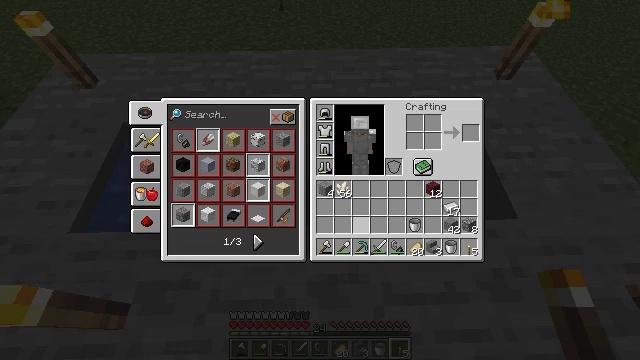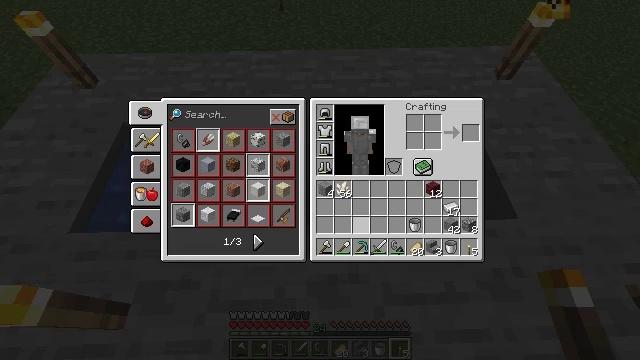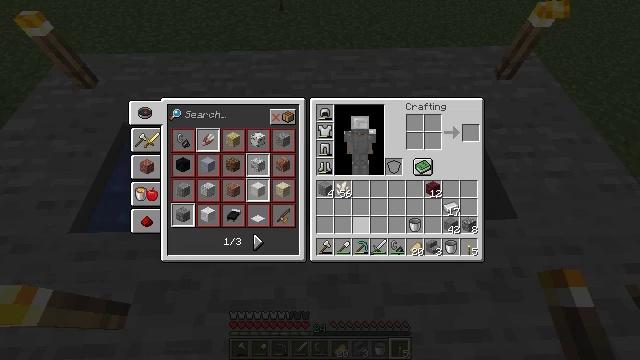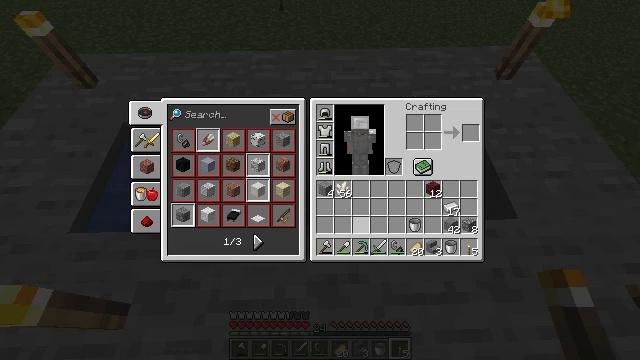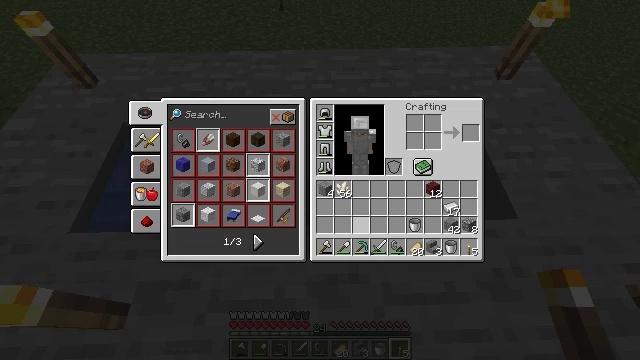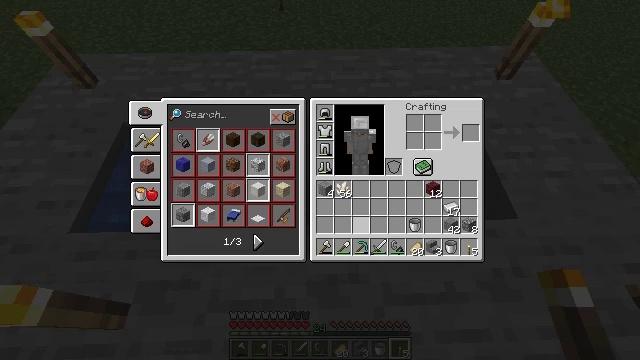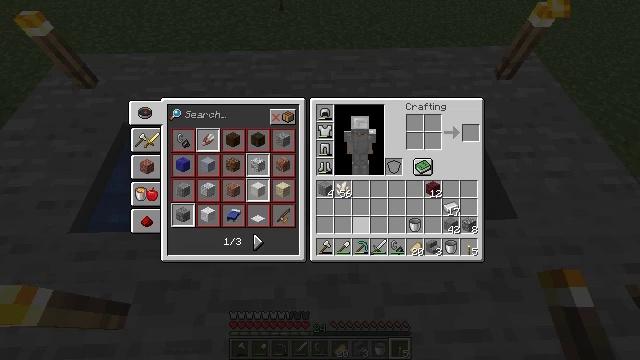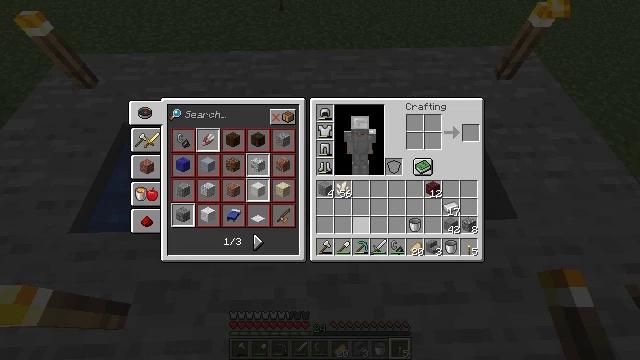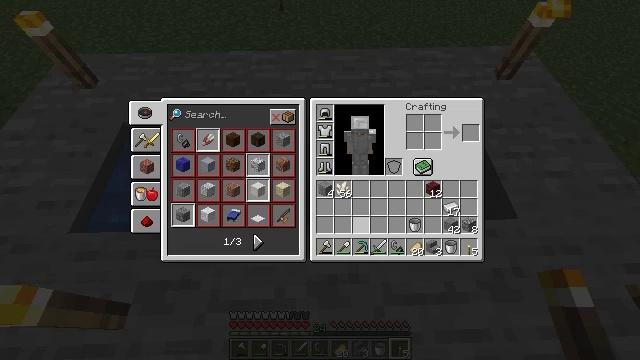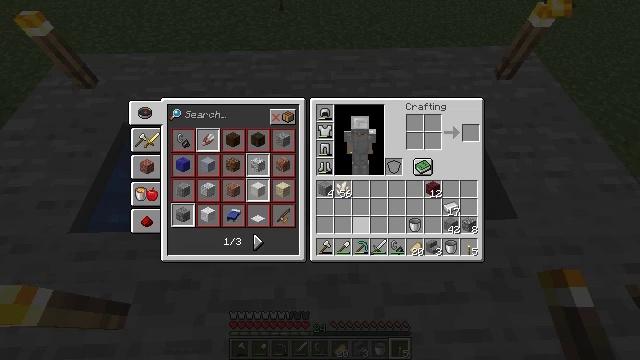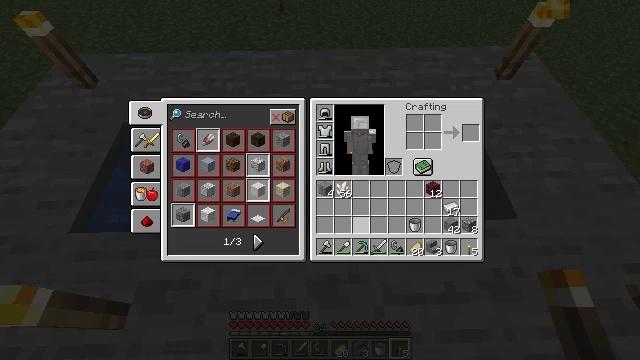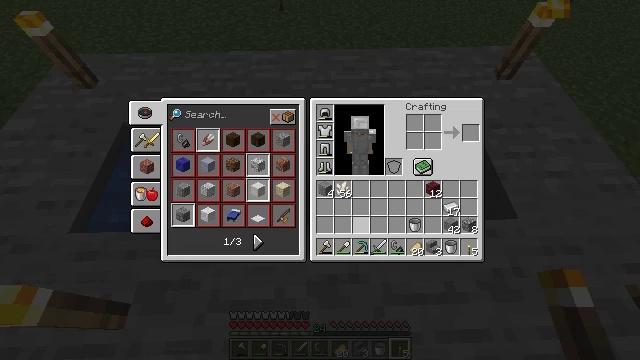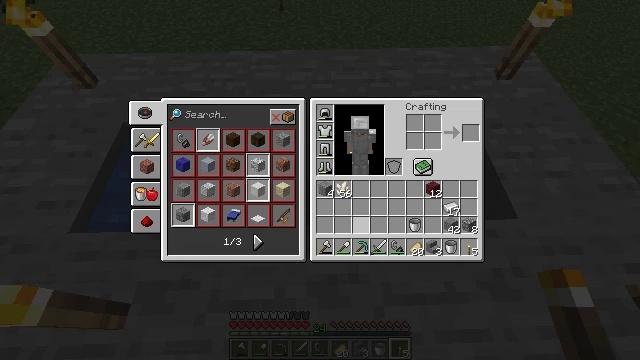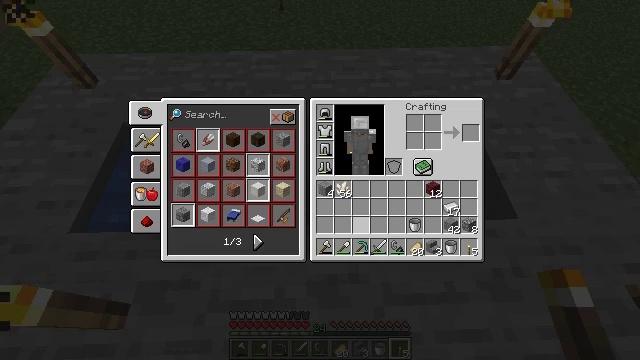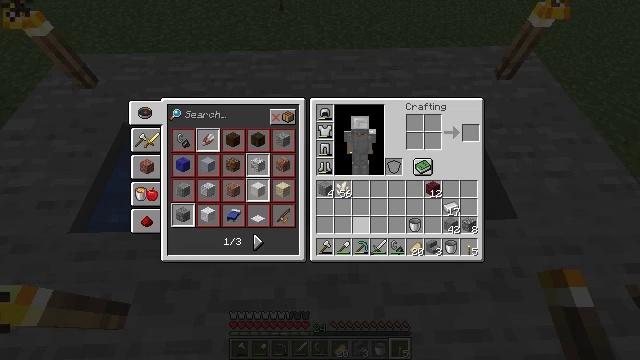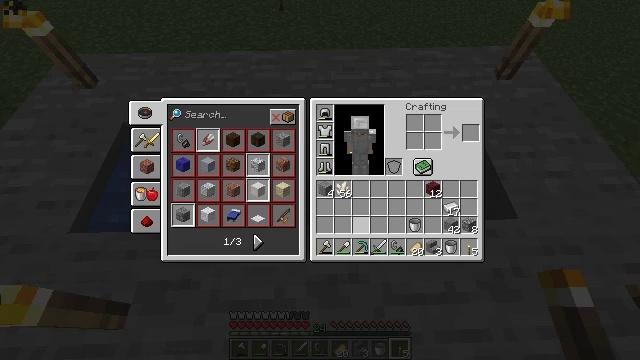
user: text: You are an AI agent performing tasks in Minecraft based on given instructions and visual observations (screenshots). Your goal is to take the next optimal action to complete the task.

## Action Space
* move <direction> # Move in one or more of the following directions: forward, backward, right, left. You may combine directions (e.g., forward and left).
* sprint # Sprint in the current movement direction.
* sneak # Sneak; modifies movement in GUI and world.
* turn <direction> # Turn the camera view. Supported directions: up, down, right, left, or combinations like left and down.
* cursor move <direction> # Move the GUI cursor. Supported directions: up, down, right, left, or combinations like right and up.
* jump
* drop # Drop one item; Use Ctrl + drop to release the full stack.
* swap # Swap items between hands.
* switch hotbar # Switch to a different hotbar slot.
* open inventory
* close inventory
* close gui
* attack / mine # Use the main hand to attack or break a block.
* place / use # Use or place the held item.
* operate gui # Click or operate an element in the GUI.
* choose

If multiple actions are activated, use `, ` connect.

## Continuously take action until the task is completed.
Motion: motion action
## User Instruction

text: Make a heavy weighted pressure plate using the crafting table.
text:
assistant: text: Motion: no_op
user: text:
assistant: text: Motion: no_op
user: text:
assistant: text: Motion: no_op
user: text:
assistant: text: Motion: no_op
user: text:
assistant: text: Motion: no_op
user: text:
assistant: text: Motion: no_op
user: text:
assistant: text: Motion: no_op
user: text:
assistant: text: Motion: no_op
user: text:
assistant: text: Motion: no_op
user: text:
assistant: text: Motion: no_op
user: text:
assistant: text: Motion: no_op
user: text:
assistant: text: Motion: no_op
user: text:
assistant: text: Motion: no_op
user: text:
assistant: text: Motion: no_op
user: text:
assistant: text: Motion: no_op
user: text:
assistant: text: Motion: no_op
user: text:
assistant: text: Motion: no_op
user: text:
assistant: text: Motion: no_op
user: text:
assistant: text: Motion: no_op
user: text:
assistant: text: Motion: no_op
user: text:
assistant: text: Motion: no_op
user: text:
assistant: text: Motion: no_op
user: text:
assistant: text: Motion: no_op
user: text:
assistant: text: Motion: no_op
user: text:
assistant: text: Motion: no_op
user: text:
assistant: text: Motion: no_op
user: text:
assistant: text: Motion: no_op
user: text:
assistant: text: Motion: no_op
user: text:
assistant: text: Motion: no_op
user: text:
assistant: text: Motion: no_op